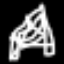
Label: The Eiffel Tower